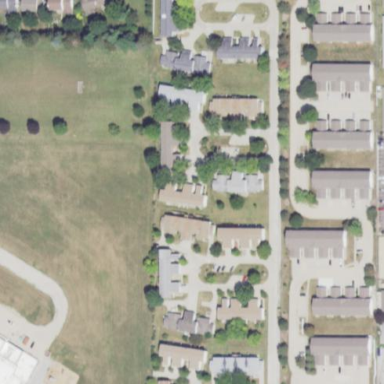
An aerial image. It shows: Condominium in residential neighbourhood.